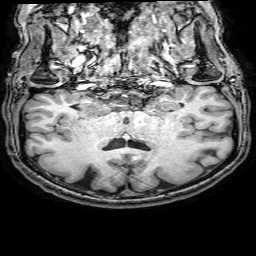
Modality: T1w
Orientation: sagittal
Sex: female
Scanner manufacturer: philips
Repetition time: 0.008293 s
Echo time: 0.0038 s